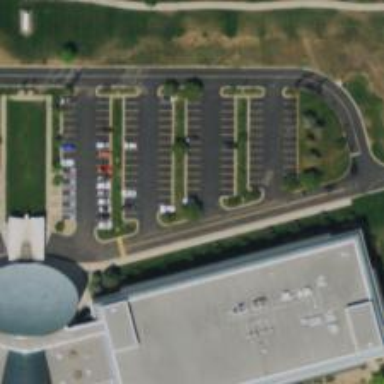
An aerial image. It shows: Parking space.